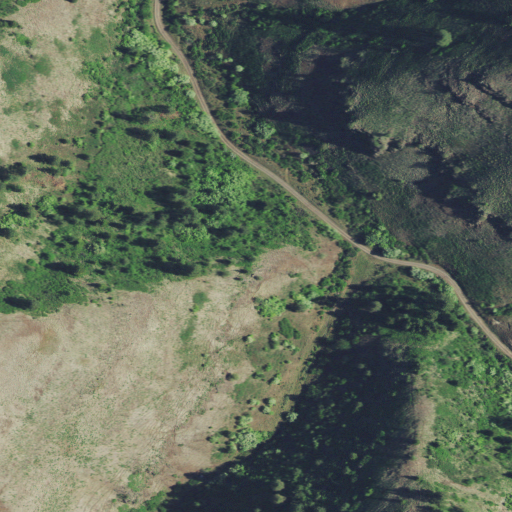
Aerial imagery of valley in Idaho named Canaan Canyon containing shrub, evergreen forest, and grassland